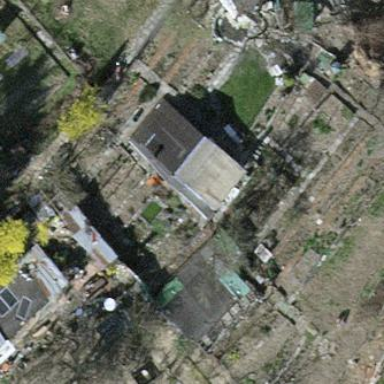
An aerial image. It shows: Allotment house.